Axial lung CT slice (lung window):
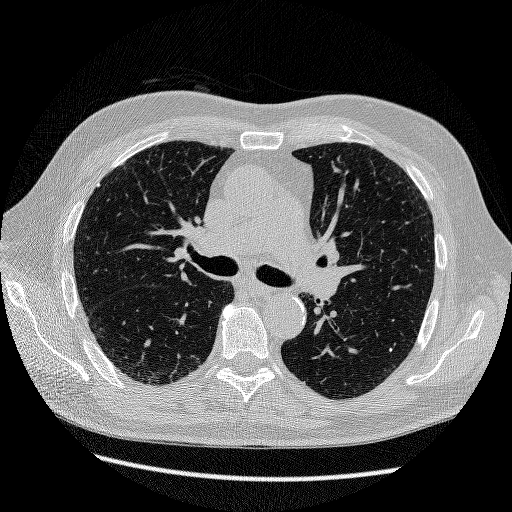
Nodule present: no